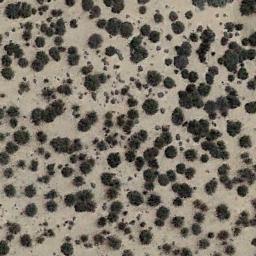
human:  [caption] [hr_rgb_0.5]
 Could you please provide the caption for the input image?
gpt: Chaparral is densely distributed on the sand .

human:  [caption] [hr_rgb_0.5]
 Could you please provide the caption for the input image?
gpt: In this jungle, Only the little vegetation can be seen .

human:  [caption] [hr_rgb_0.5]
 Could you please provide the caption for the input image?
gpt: A lot of dense chaparrals grow in the desert .

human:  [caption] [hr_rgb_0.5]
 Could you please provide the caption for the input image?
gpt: The chaparral is consist of many bushes on the desert .

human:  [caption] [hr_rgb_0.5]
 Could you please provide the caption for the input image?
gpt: The chaparral is approximately evenly distributed .